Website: lowes
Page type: billing-address
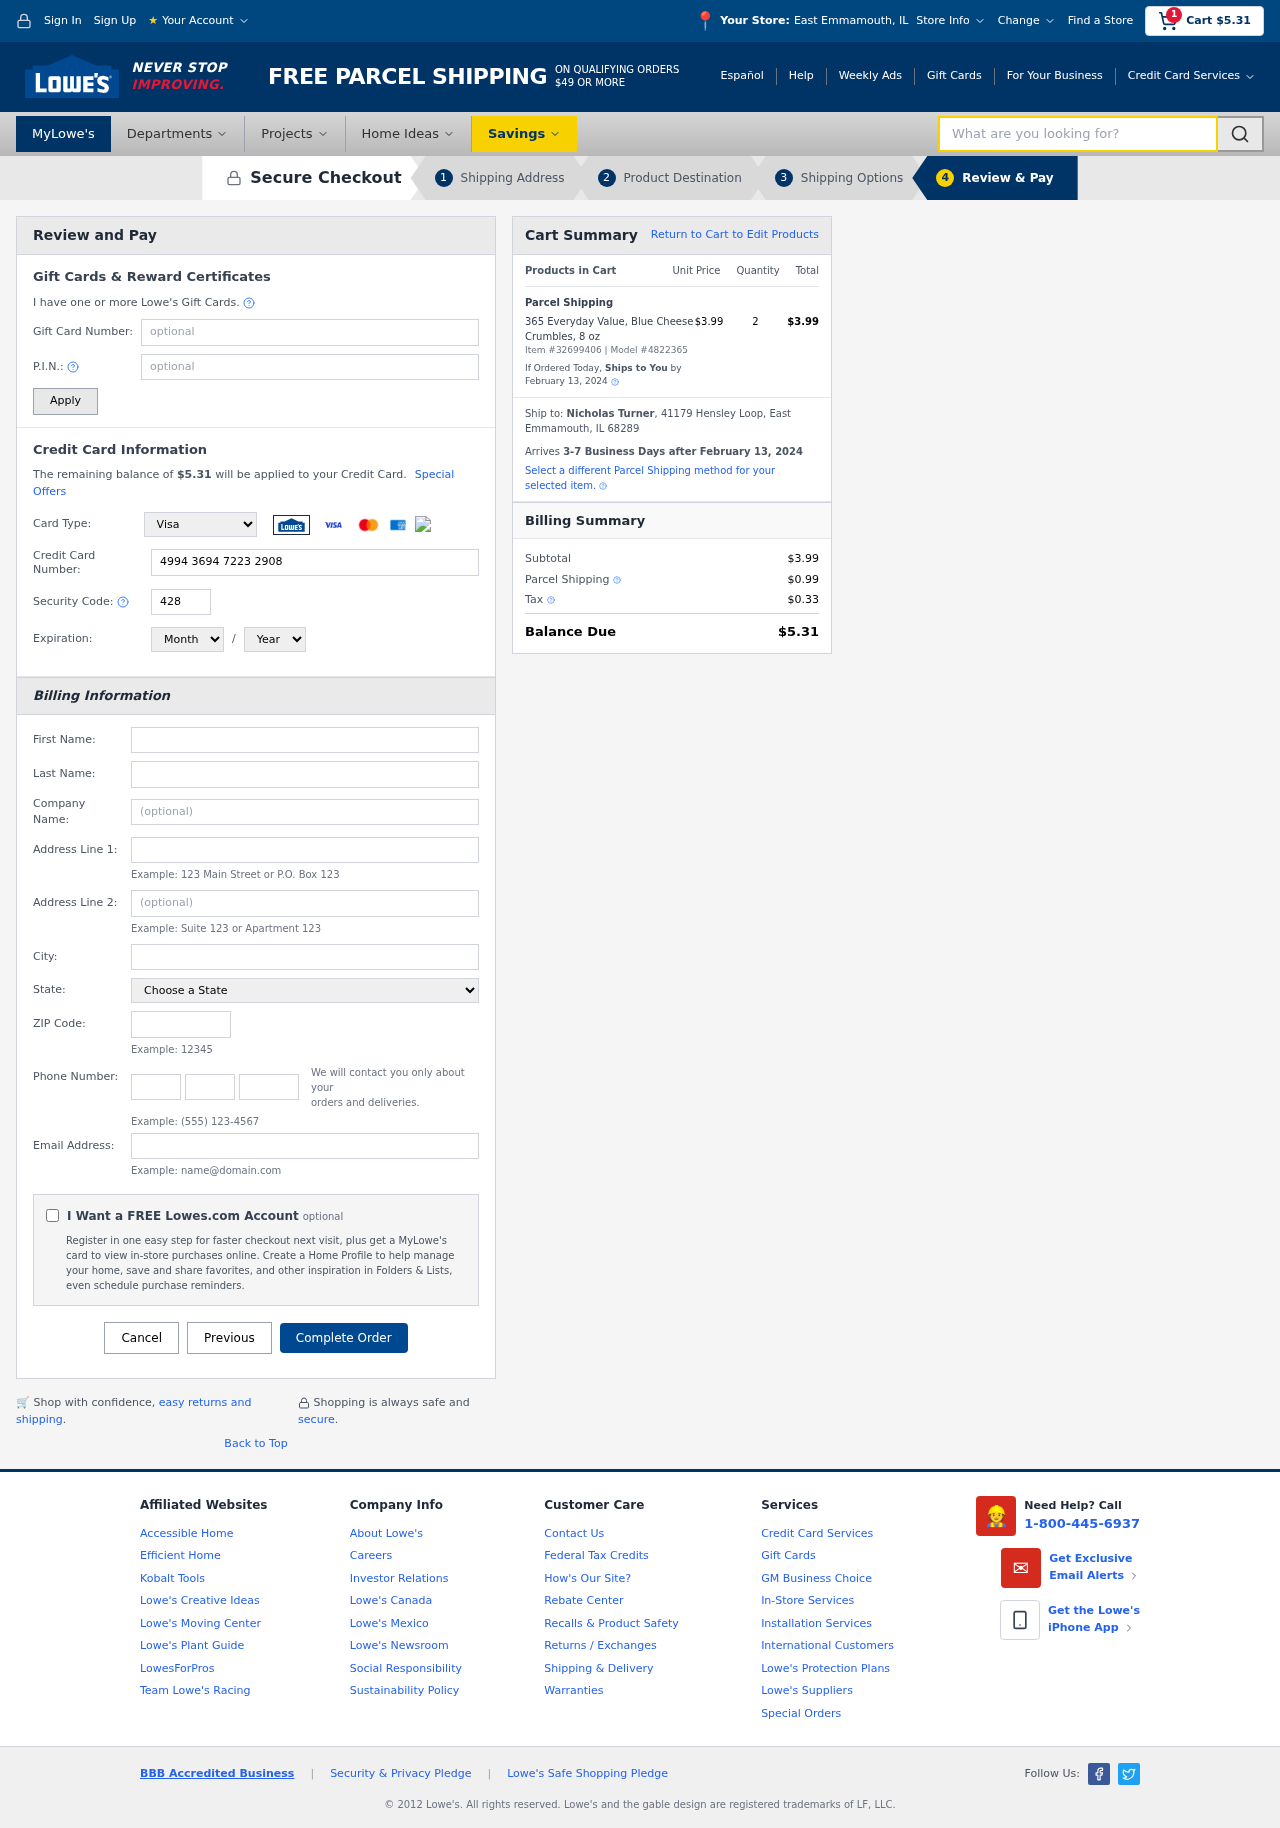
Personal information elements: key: PII_CARD_CVV
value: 428
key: PII_CARD_EXPIRY_MONTH
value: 02
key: PII_CARD_EXPIRY_YEAR
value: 29
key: PII_CARD_NUMBER
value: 4994 3694 7223 2908
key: PII_CARD_TYPE
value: Visa
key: PII_CITY
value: East Emmamouth
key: PII_CITY_STATE
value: East Emmamouth, IL
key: PII_COMPANY
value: Smith Group
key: PII_EMAIL
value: nicholas.turner@gmail.com
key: PII_FIRSTNAME
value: Nicholas
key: PII_FULLNAME
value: Nicholas Turner
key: PII_LASTNAME
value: Turner
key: PII_PHONE_AREA
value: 378
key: PII_PHONE_PREFIX
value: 672
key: PII_PHONE_SUFFIX
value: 3806
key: PII_POSTCODE
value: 68289
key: PII_STATE
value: Illinois
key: PII_STREET
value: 41179 Hensley Loop
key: PII_CITY_STATE_ZIP
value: East Emmamouth, IL 68289
Product elements: key: PRODUCT1_NAME
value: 365 Everyday Value, Blue Cheese Crumbles, 8 oz
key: PRODUCT1_PRICE
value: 3.99
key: PRODUCT1_QUANTITY
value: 2
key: PRODUCT_ITEM_NUMBER
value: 32699406
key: PRODUCT_MODEL_NUMBER
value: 4822365
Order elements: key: ORDER_SUBTOTAL
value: $5.31
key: ORDER_TOTAL
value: $5.31
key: ORDER_SHIPPING_DATE
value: February 13, 2024
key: ORDER_SUBTOTAL
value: $3.99
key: ORDER_DELIVERY_DATE
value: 3-7 Business Days after February 13, 2024
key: ORDER_SHIPPING_DATE2
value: February 13, 2024
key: ORDER_SUBTOTAL2
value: $3.99
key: ORDER_SHIPPING_COST
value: $0.99
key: ORDER_TAX
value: $0.33
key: ORDER_TOTAL2
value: $5.31
Search elements: key: HEADER_SEARCH
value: What are you looking for?